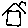
Label: house